Question: So I want a stylish gradient look for my app. Therefore I tried to also color the navigation bar with a gradient. I'm getting the height of the bar first and then change the layout params. The color is after resizing white. Has anyone of you an idea why it stays white?
Here you can see how it looks like now
<URL>
## Code
'''
ImageView navBarBackground =
findViewById(R.id.navigationbar_background);
Resources resources = this.getResources();
int resourceId = resources.getIdentifier("navigation_bar_height", "dimen", "android");
if (resourceId > 0) {
navBarBackground.setLayoutParams(new LinearLayout.LayoutParams(navBarBackground.getWidth(),
resources.getDimensionPixelSize(resourceId)));
navBarBackground.setImageResource(R.drawable.gradient_orange);
navBarBackground.setVisibility(View.VISIBLE);
}
'''
I also tried to do it by changing the background. It didnt work out.
'''
<?xml version="1.0" encoding="utf-8"?>
<LinearLayout xmlns:android="http://schemas.android.com/apk/res/android"
xmlns:tools="http://schemas.android.com/tools"
xmlns:app="http://schemas.android.com/apk/res-auto"
android:id="@+id/linear_layout_sammlung"
android:layout_width="match_parent"
android:layout_height="match_parent"
android:orientation="vertical"
tools:context=".Activities.SammlungActivity">
<androidx.appcompat.widget.Toolbar
android:paddingTop="10dp"
android:layout_width="match_parent"
android:layout_height="60dp"
android:id="@+id/sammlung_toolbar"
android:background="@drawable/gradient_orange"
app:theme="@style/ToolbarTheme"/>
<GridView
android:id="@+id/grid_view_gegenstaende"
android:layout_width="match_parent"
android:layout_height="match_parent"
android:layout_weight="1"
android:columnWidth="90dp"
android:gravity="center"
android:horizontalSpacing="10dp"
android:numColumns="auto_fit"
android:stretchMode="columnWidth"
android:verticalSpacing="10dp"
android:visibility="gone" />
<de.lucadmin.sammelapp.dslv.DragSortListView
android:id="@+id/list_view_gegenstaende"
android:layout_width="match_parent"
android:layout_height="match_parent"
android:layout_marginLeft="8dp"
android:layout_marginRight="8dp"
android:layout_weight="1"
android:divider="@null"
android:dividerHeight="0dp"
app:drag_start_mode="onLongPress"
android:visibility="visible">
</de.lucadmin.sammelapp.dslv.DragSortListView>
<LinearLayout
android:id="@+id/linear_layout_buttons"
android:layout_width="match_parent"
android:layout_height="wrap_content"
android:layout_weight="0"
android:baselineAligned="false"
android:orientation="horizontal">
<TextView
android:id="@+id/gegenstand_button_hinzufuegen"
android:layout_width="match_parent"
android:layout_height="match_parent"
android:layout_weight="1"
android:drawableStart="@drawable/ic_add_box_black_24dp"
android:gravity="center"
android:text="Hinzufugen"
android:textSize="20sp" />
<TextView
android:id="@+id/gegenstand_button_einstellungen"
android:layout_width="match_parent"
android:layout_height="match_parent"
android:layout_weight="1"
android:drawableStart="@drawable/ic_art_track_black_24dp"
android:gravity="center"
android:text="Layout andern"
android:textSize="20sp" />
</LinearLayout>
<ImageView
android:id="@+id/navigationbar_background"
android:layout_width="match_parent"
android:layout_height="20dp"
android:scaleType="centerCrop"
android:visibility="gone" />
</LinearLayout>
'''
## How it's supposed to look:

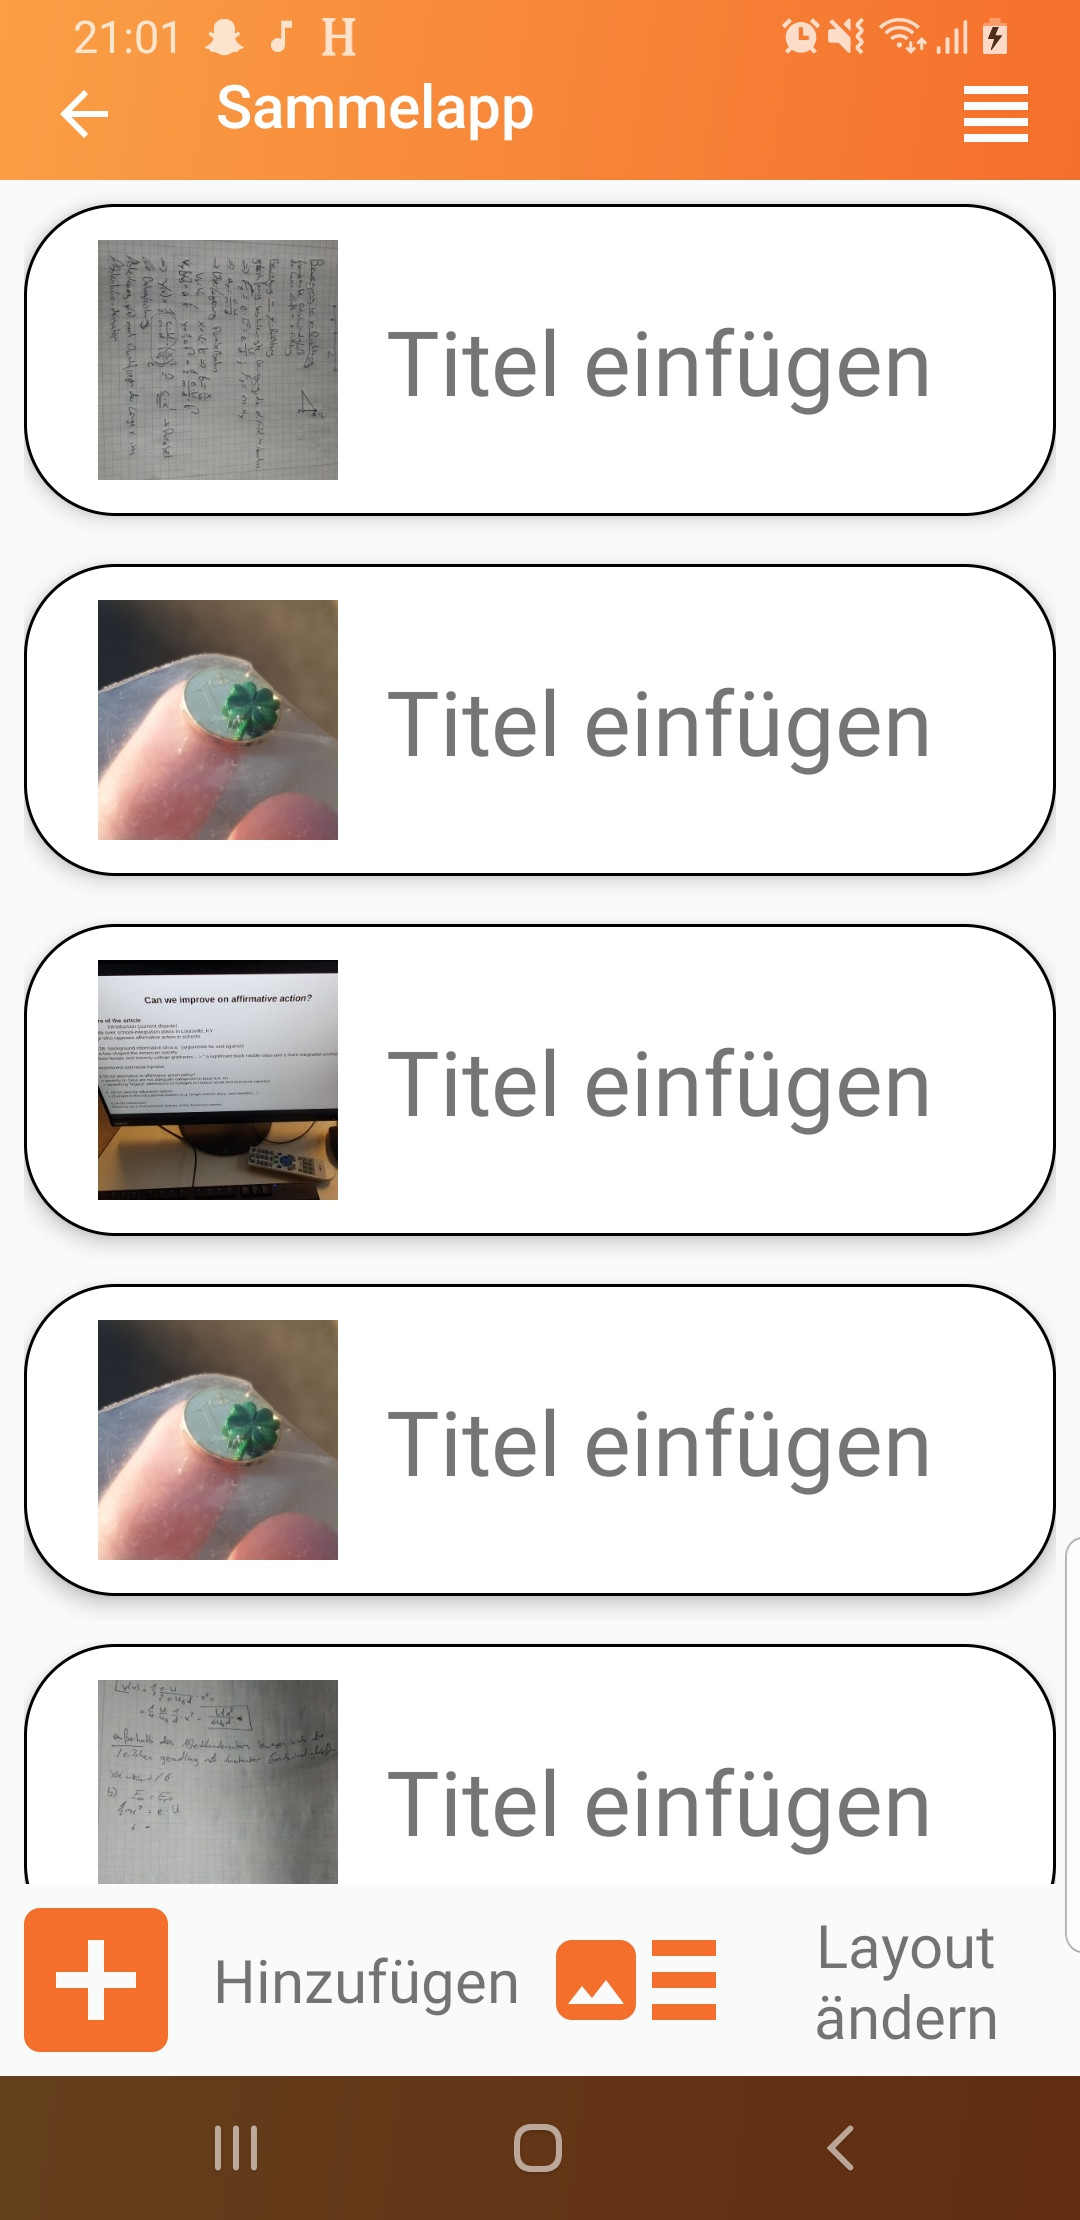
Answer: you have to use 'MATCH_PARENT' for the 'ImageView' width:
'''
navBarBackground.setLayoutParams(new LinearLayout.LayoutParams(ViewGroup.LayoutParams.MATCH_PARENT,
resources.getDimensionPixelSize(resourceId)));
'''
By using 'navBarBackground.getWidth()' you set the width of the 'ImageButton' to zero, so all you see is the window background.
This happens because the 'ImageView' is not yet completely laid out when you evaluate the width in 'onCreate()'. (see also for example this blog post on <URL>
Useful tool for debugging layouts: <URL>